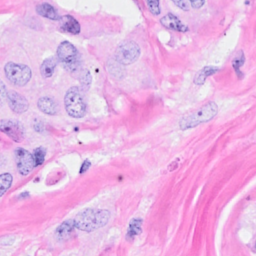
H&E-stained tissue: Breast